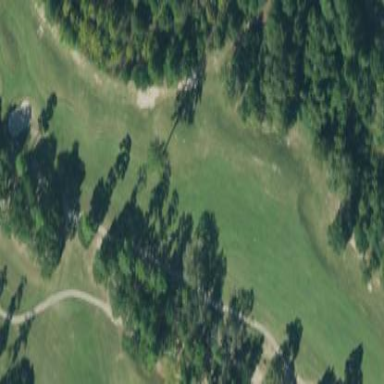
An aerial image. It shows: Beautiful golf fairway covered in lush green grass.